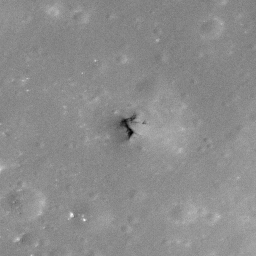
Pit: Copernicus 3
Host crater: Copernicus
Host type: impact_melt
Lunar coordinates: latitude 9.993, longitude 340.715